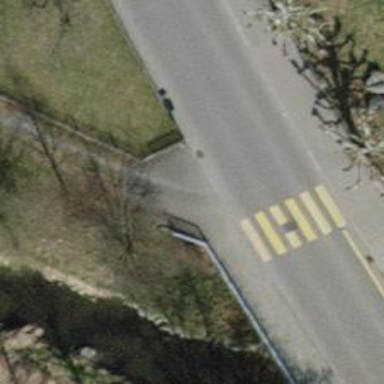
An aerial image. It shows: Sidewalk along the footway.